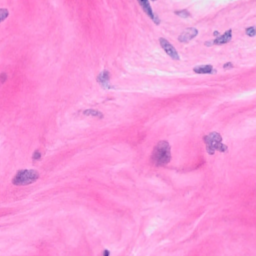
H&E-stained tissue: Breast